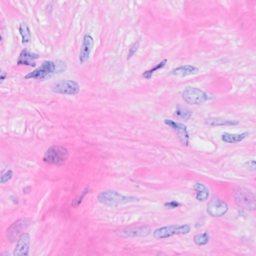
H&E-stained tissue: Breast